Interaction volume radius: 5 \u00c5
Interaction volume height: 15 \u00c5
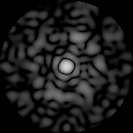
Disorder parameter: 0.8401